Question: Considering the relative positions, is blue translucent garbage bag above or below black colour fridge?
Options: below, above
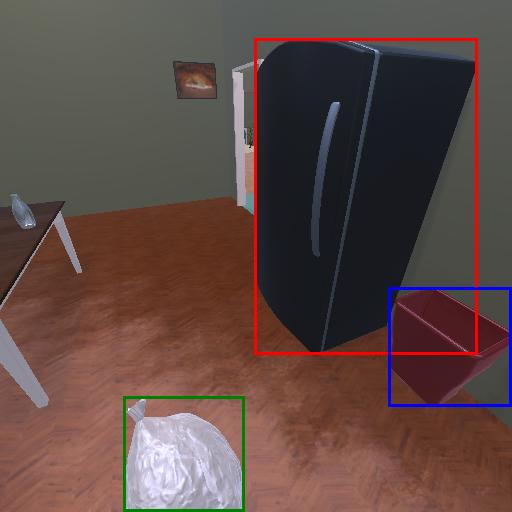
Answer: below